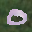
Label: 0